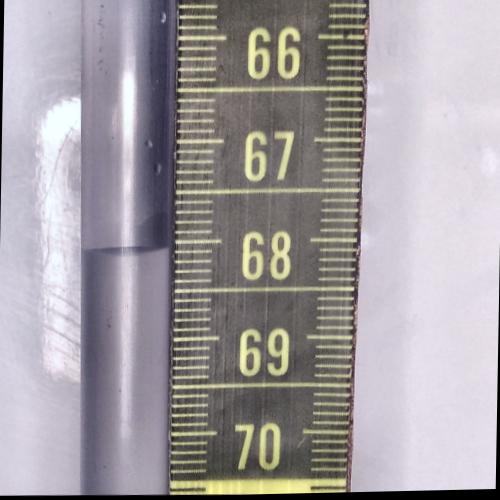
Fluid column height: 68.1 cm